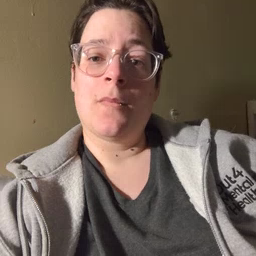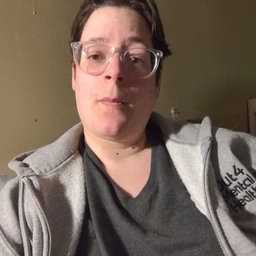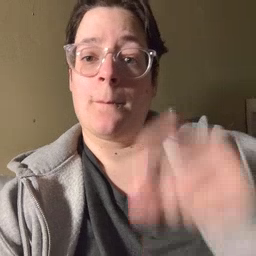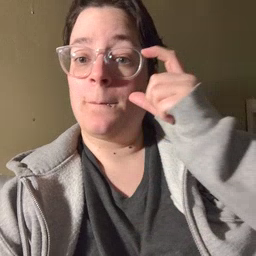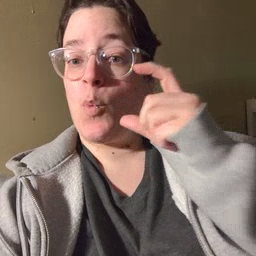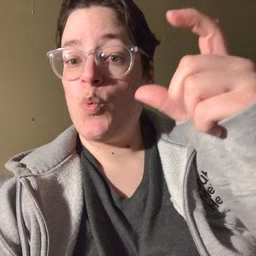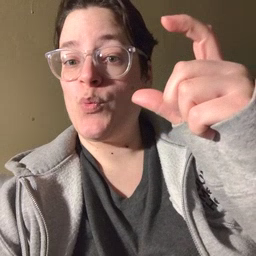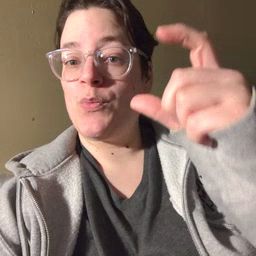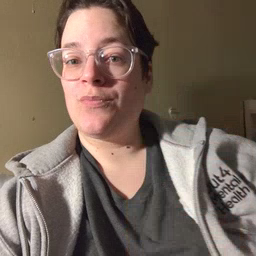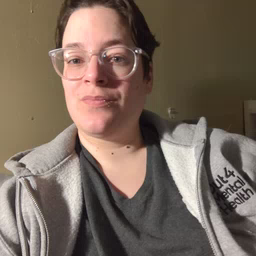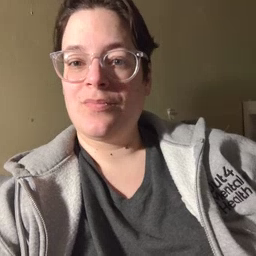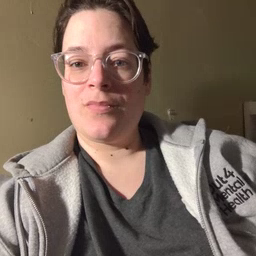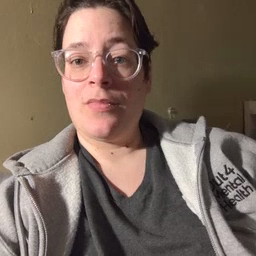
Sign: moon